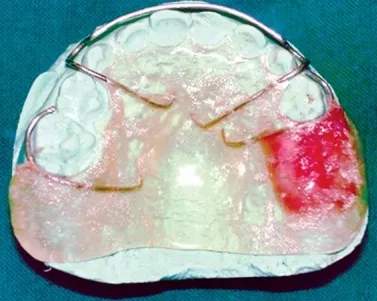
Fabricated acrylic splint appliance.
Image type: medical_photograph (other_medical_photograph)